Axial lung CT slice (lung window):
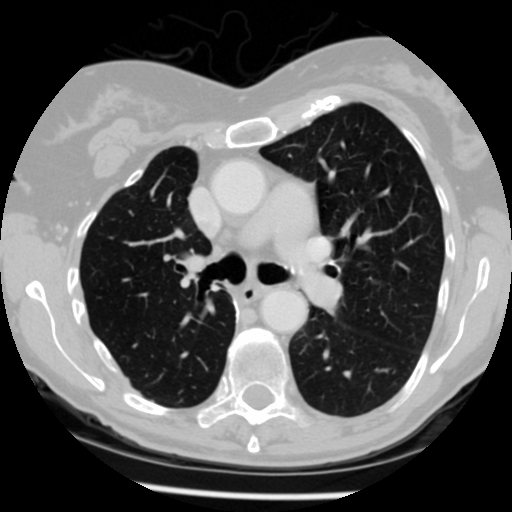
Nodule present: no